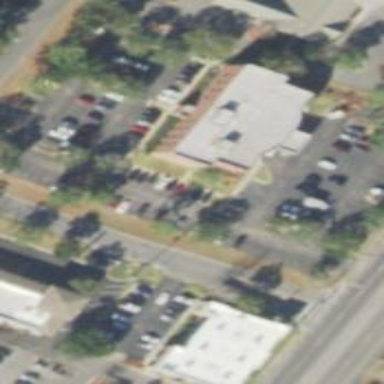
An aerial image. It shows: Parking space is available.